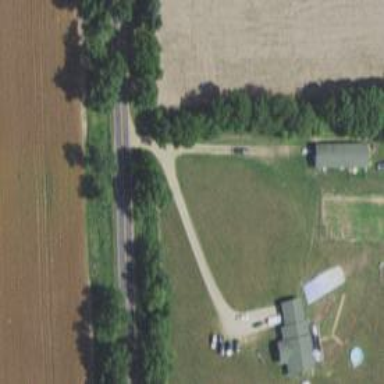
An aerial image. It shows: Driveway leading to service road.